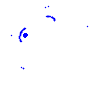
Particle: electron